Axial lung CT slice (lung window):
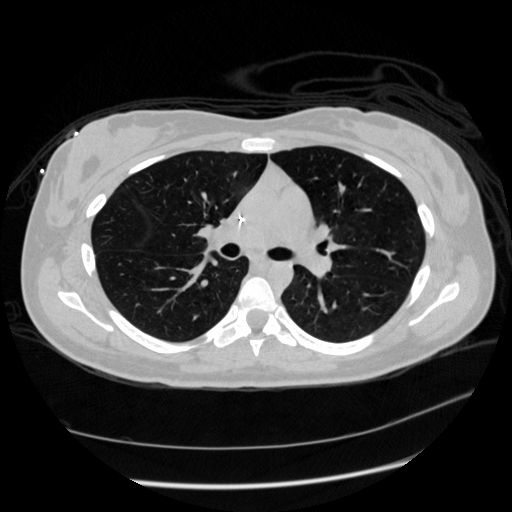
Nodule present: no